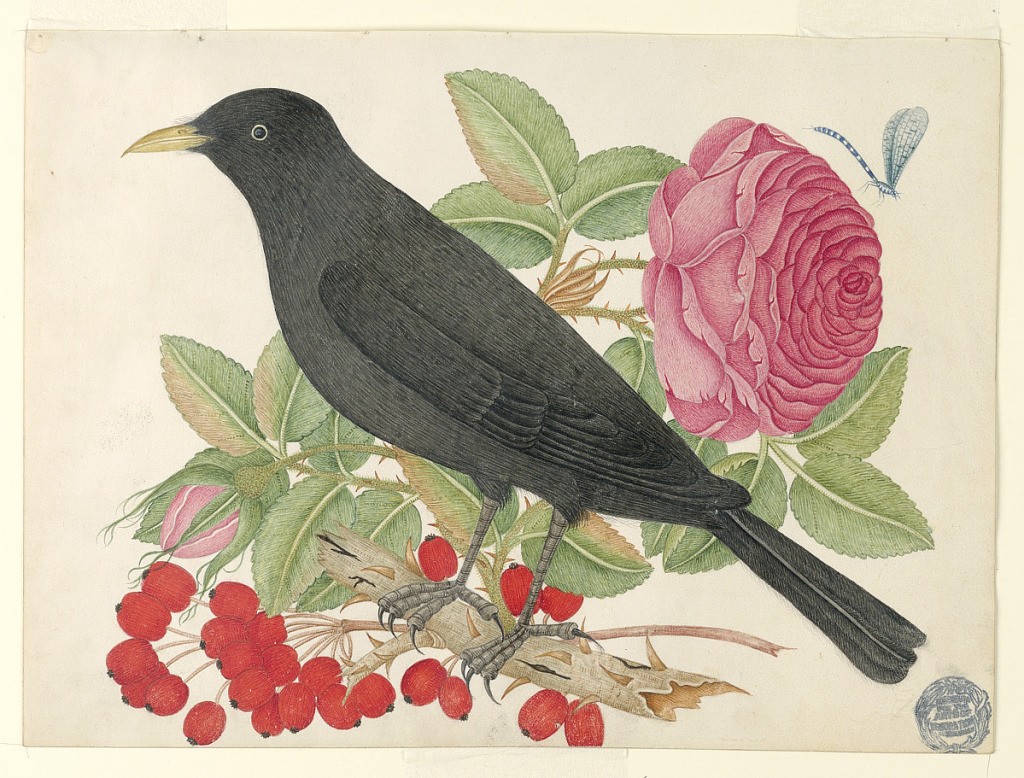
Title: Black Bird with Roses
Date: ca. 1800–1830
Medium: Pen and ink, graphite on coated wove paper
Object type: Drawing
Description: Black Bird with Roses